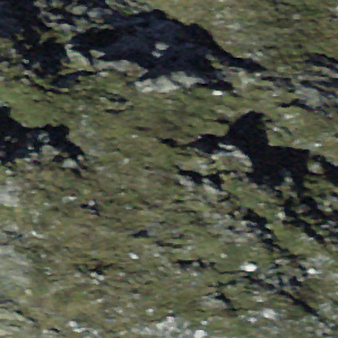
Label: other